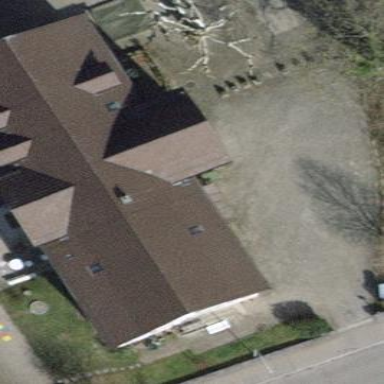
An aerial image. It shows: Kindergarten building.